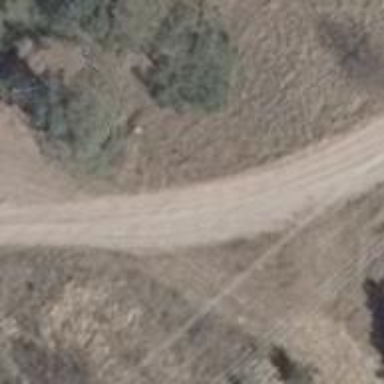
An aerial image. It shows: Sandy track road with grade 4 track type.